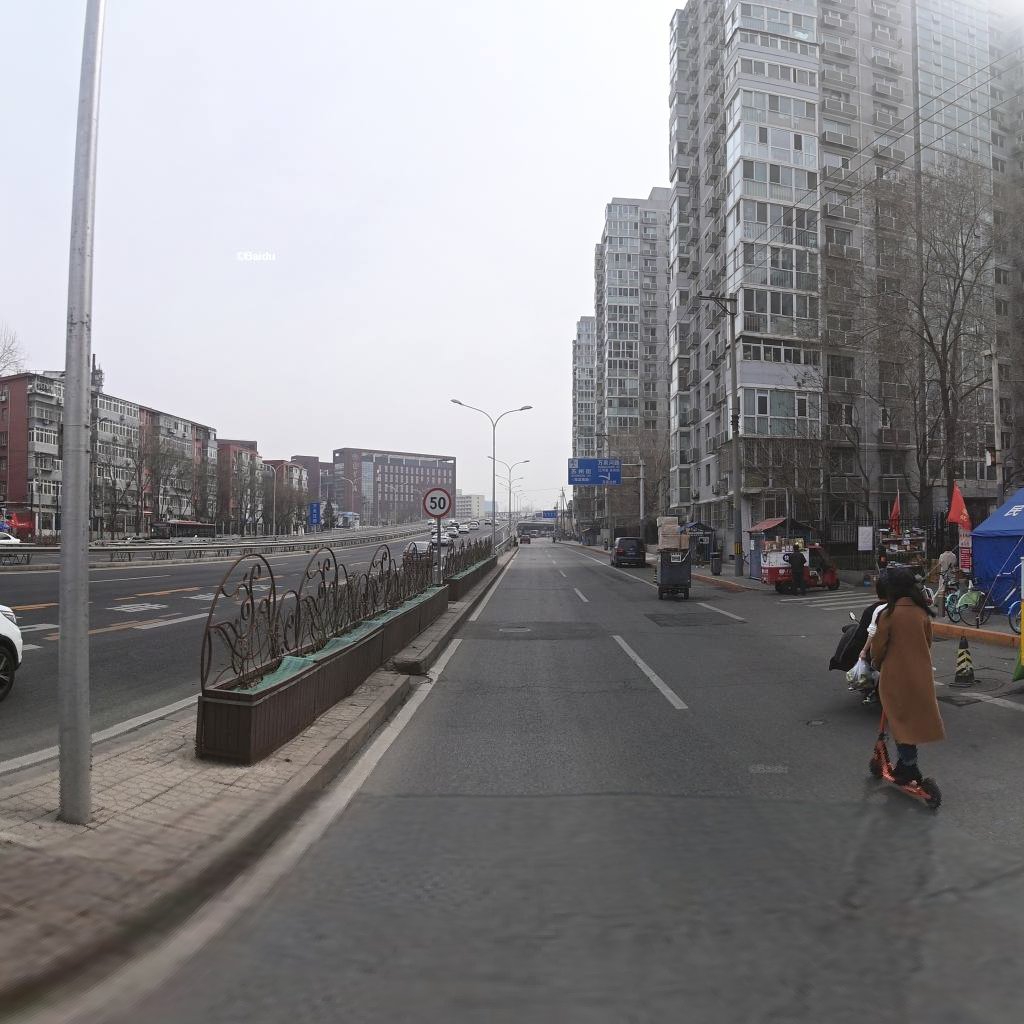
Region: Haidian
Road damage annotations: pothole, manhole cover, alligator crack, manhole cover, transverse crack